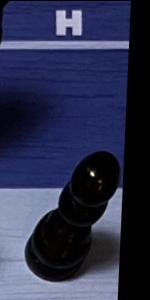
Label: Pawn_Black